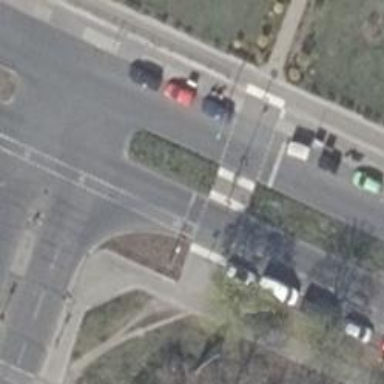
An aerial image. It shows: Footway that serves as traffic island.